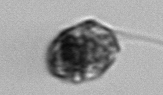
Label: Proterythropsis